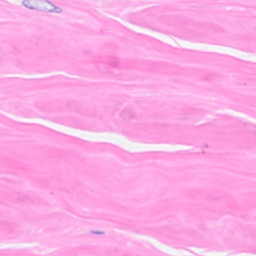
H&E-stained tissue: Breast